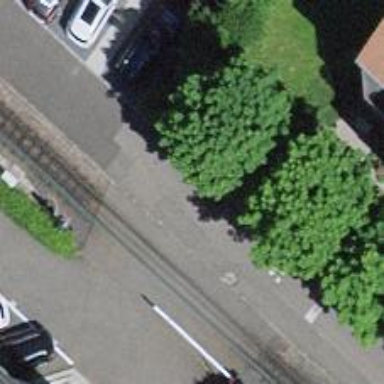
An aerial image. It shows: Level crossing with lights and saltire markings.